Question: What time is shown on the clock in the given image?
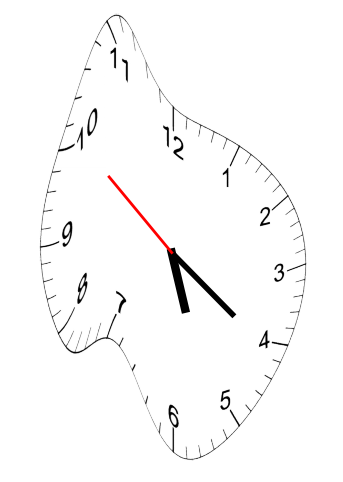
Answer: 05:20:51